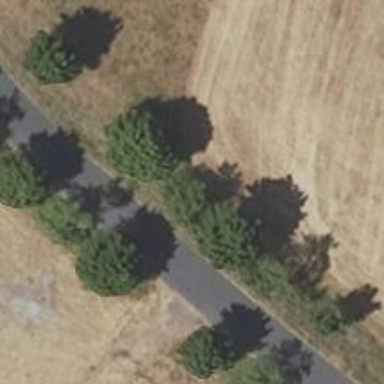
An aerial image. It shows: Row of deciduous broadleaved trees.